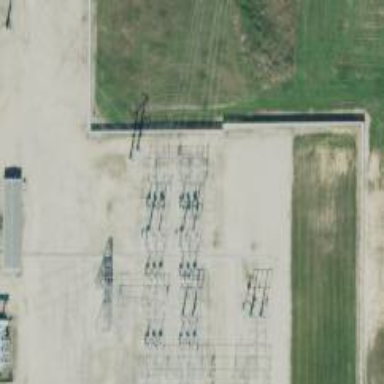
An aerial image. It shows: Switch used for power control.